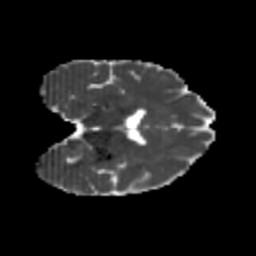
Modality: MD
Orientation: coronal
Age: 25
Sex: female
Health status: healthy
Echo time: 0.074 s